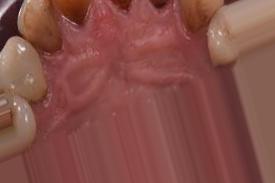
Condition: Tooth Discoloration